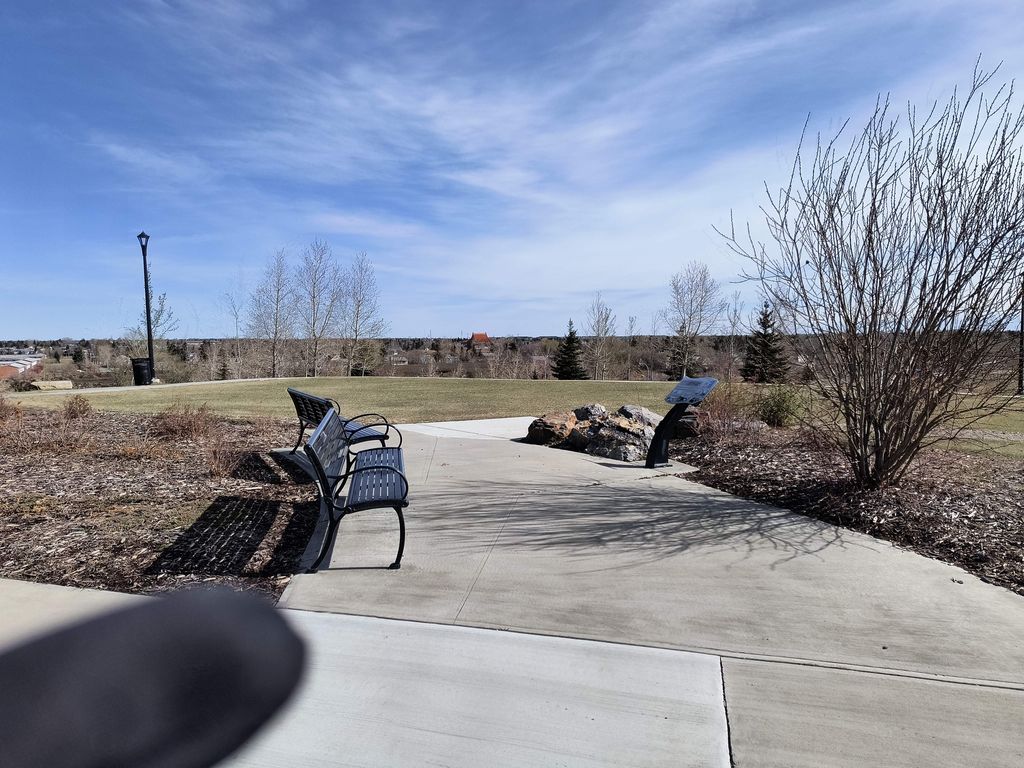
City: edmonton